Question: As you can see from the image below, the static interface notification controller is able to have an image overlap the navigation bar a little.
However, when I try this in a regular interface controller I am unsuccessful sadly. It automatically puts my image below the navigation bar. Is there a way around this? If so, please let me know. Any tips or suggestion is appreciated.

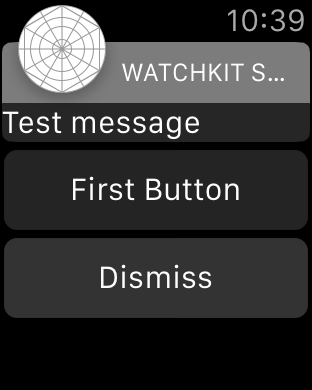
Answer: Unfortunately, there is no way to overlap the navigation bar in the current version of WatchKit. The over/underlap that you're seeing is exclusive to the notification interface controller.